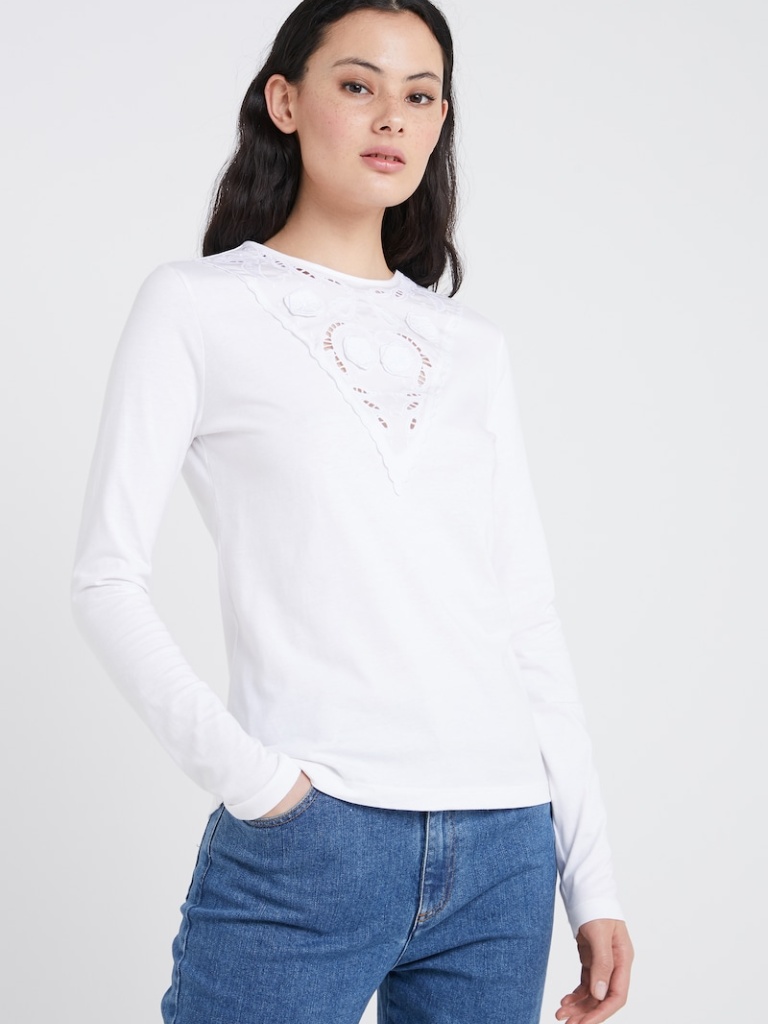
cotton relaxed a long-sleeved with the sleeves down hip length Untucked crew blouse